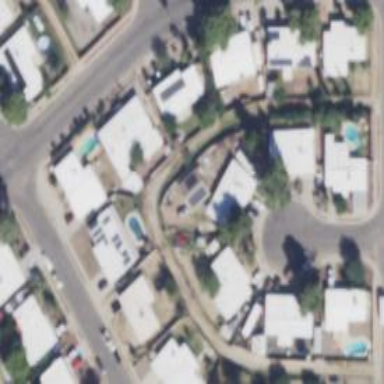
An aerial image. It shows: Alley classified as service road.